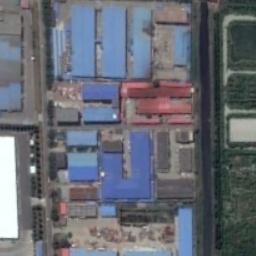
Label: industrial_area